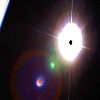
Label: sunburn